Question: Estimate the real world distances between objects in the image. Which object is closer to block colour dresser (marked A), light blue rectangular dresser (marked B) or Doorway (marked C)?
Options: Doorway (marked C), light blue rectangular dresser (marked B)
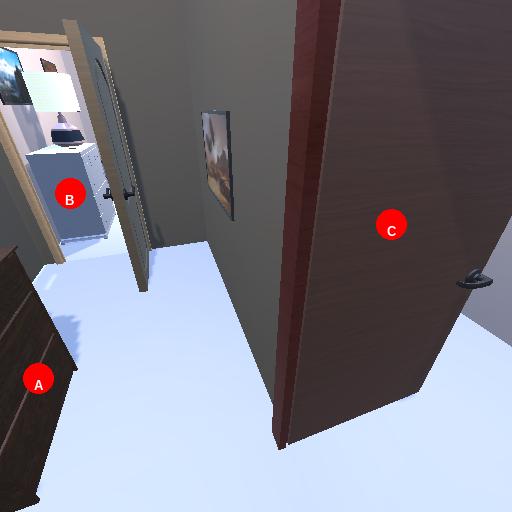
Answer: Doorway (marked C)